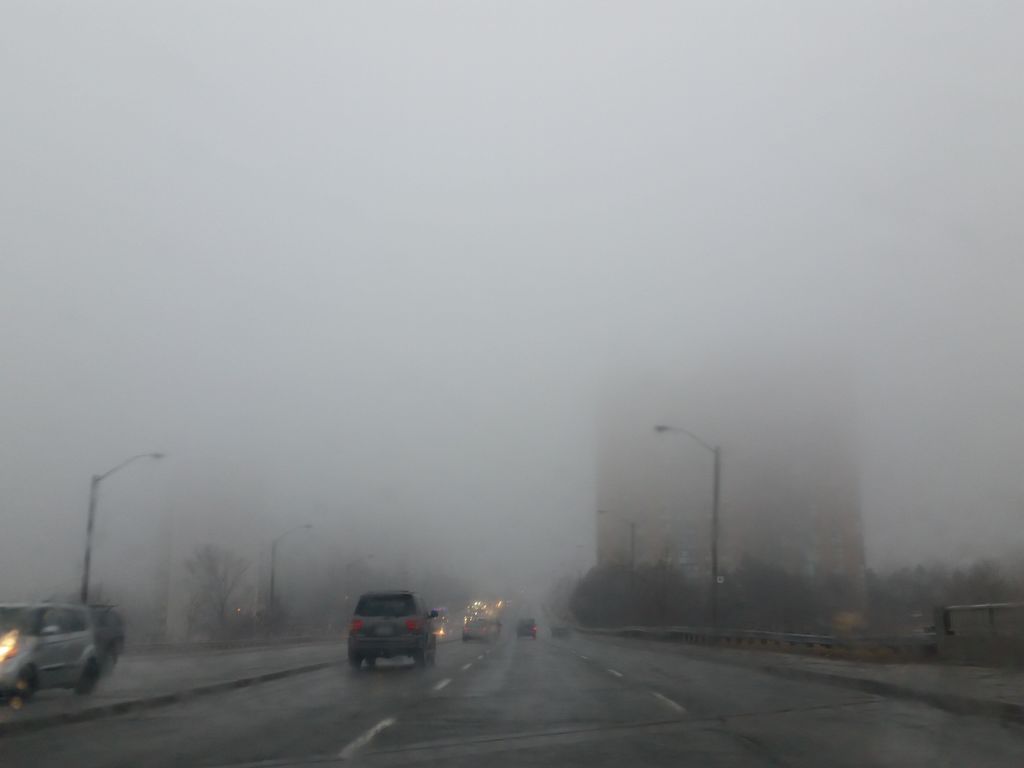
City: toronto